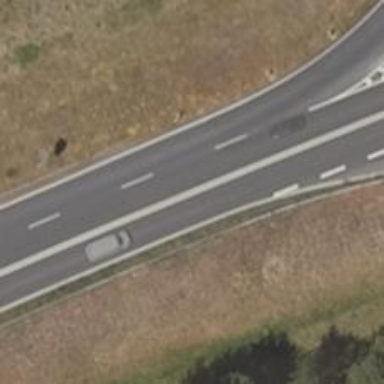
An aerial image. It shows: Asphalt trunk highway designated as motorroad.